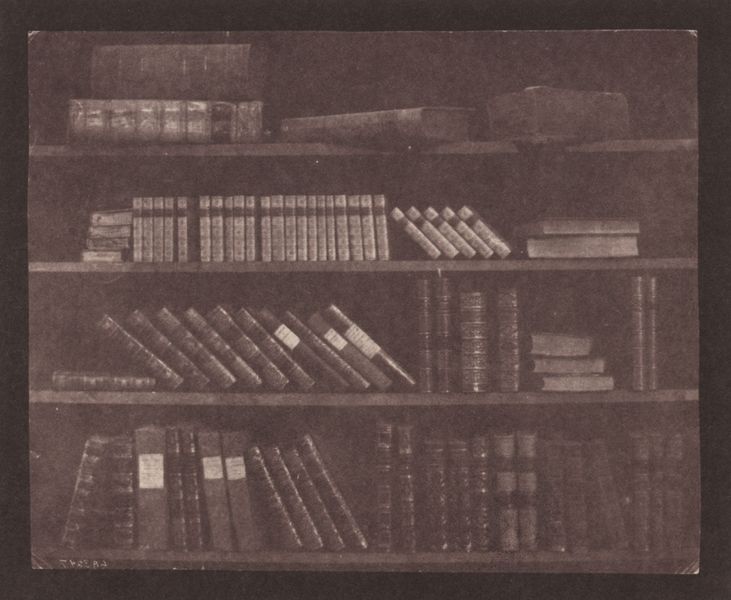
Titel: Bücherregal
Künstler: William Henry Fox Talbot
Standort: Lacock (UK)
Institution: Sammlung Lacock
Schlagwörter: weiß, grau, rücken, schwarz, fächer, alt, regal, rahmen, stehend, schräg, schrift, bücher, schrank, klein, vergilbt, sepia, dick, gerade, lesen, bretter, liegend, foto, fotografie, photographie, buch, groß, schwarz-weiß, viel, einband, photo, bücherregal, buchrücken, ledereinband, seiten, antik, leder, stapel, bibliothek, regale, schief, ausgabe, böden, gestapelt, ordnung, bände, gelehnt, lexikon, bildung, erinnerungen, wissen, enzyklopädie, warburg, aby, mnemosyne, bücherrücken, stappel, ausgaben, einbände, sammelband, sammelbände